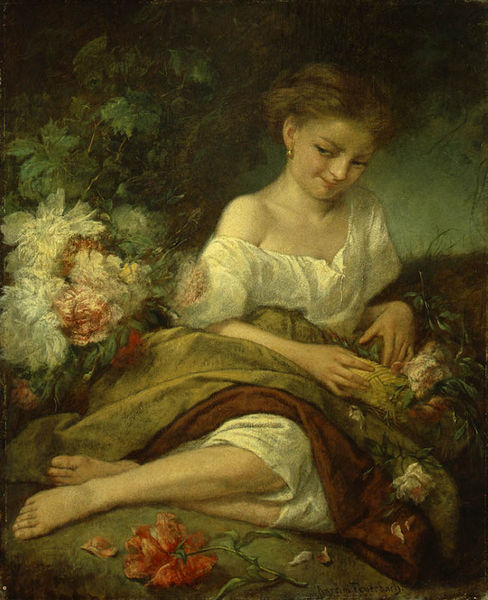
Titel: Blumenmädchen
Künstler: Anselm Feuerbach
Standort: Karlsruhe
Institution: Staatliche Kunsthalle Karlsruhe
Schlagwörter: blätter, dunkel, gemälde, hand, haut, kopf, laub, nackt, schatten, umhang, weiß, bäume, grün, landschaft, mädchen, sitzen, ausschnitt, blume, blumen, braun, finger, frau, frisur, haar, hell, holz, kleid, licht, mund, nacht, nase, ohrring, blick, blüte, blüten, dame, gras, rose, rosen, rot, tuch, wiese, malerei, rock, hemd, hose, jung, augen, barock, bluse, gesicht, mensch, hände, portrait, porträt, öl, erde, natur, busch, büsche, boden, figur, haare, schnur, sitzend, stoff, decke, kind, ohrringe, rokkoko, person, pflanzen, lippen, perle, renaissance, rokoko, schulter, wald, garten, beine, lächeln, pflücken, schürze, bein, füße, liegen, haltung, romantik, lehnen, wein, wolle, floral, mimik, korb, junge frau, junge, zehen, pfingstrose, dekolleté, kokett, strauß, blütenblätter, verblüht, vanitas, verfall, lachen, katze, barfuss, schulterfrei, außen, unterrock, mohn, jungfrau, allegorie, welk, efeu, halbprofil, pfingstrosen, ohring, unkraut, dekolltee, weinlaub, weinblätter, päonien, verführen, liegt, tempera, lehen, körperhaltung, junges mädchen, frech, eid, gemäle, verschmitzt, koketterie, weisses kleid, rasenstück, bloß, wieß, aufreizend, portrati, neckisch, hz, büten, mädchem, #offen, tblick, verführrerisch, versonnener blick, welkende blumen, ffai, m�dchen, gemälde junge frau blumen ölgemälde